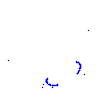
Particle: kaon